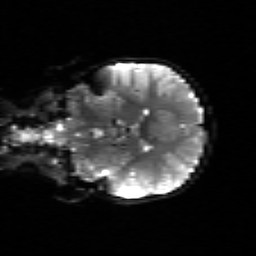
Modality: sbref
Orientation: coronal
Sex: female
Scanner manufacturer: siemens
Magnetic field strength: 3 T
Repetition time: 5 s
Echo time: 0.071 s